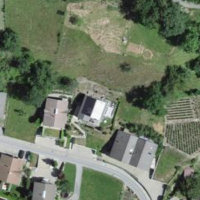
EUNIS habitat code: 52
Species observed at this site:
Melilotus albus